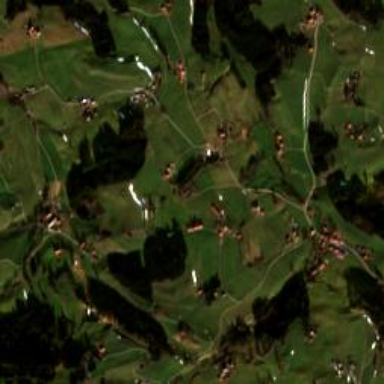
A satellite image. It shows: Small hamlet.